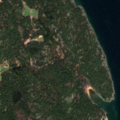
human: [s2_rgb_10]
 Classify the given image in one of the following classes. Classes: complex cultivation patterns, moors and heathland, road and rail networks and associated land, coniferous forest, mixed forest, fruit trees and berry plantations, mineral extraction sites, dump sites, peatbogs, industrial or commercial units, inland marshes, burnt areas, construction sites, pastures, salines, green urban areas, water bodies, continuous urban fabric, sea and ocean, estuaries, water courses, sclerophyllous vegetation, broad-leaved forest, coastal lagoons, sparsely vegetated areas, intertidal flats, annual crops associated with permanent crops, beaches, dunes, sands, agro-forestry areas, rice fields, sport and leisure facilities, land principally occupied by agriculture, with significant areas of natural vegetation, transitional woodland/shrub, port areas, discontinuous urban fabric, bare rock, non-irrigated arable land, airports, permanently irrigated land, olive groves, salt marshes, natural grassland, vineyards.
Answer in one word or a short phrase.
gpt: mixed forest, sea and ocean